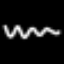
Label: squiggle